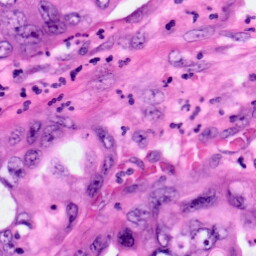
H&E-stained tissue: Pancreatic